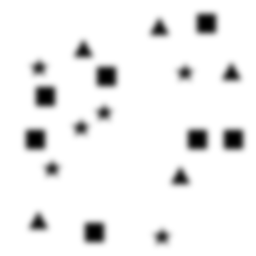
Squares: 7
Triangles: 5
Stars: 6
Total shapes: 18